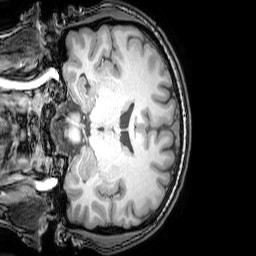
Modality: T1w
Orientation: coronal
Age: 26
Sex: male
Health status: healthy
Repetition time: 0.081 s
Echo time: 0.037 s